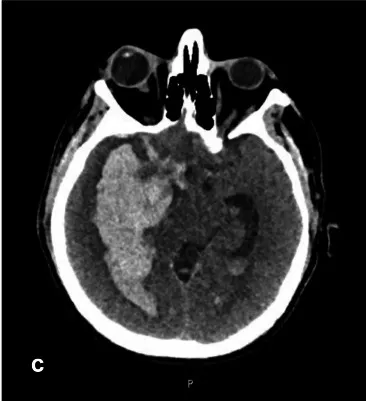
Noncontrast head computed tomography (CT) scan. Significant increase in the size of intraventricular hemorrhage with a midline shift of 10 mm.
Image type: radiology (ct)